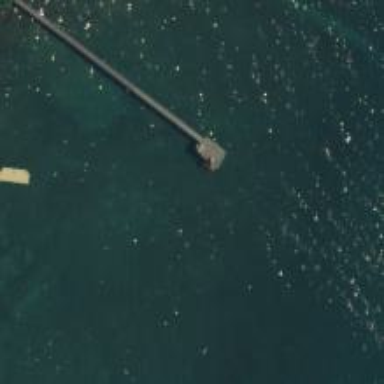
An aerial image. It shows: Man-made pier.